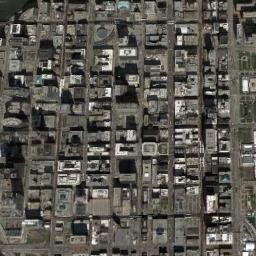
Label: commercial_area